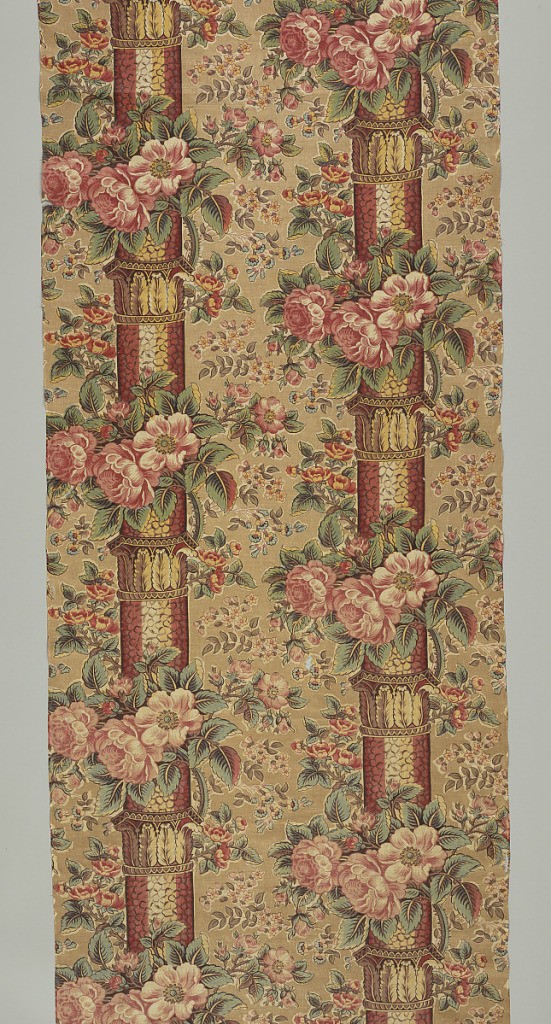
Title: Textile
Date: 19th century
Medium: cotton Technique: block printed
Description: Narrow pillars banded with acanthus leaf capitals are festooned with clusters of large red flowers. Smaller groups of flowers appear between the columns. Foliage is blue printed over yellow to make green.